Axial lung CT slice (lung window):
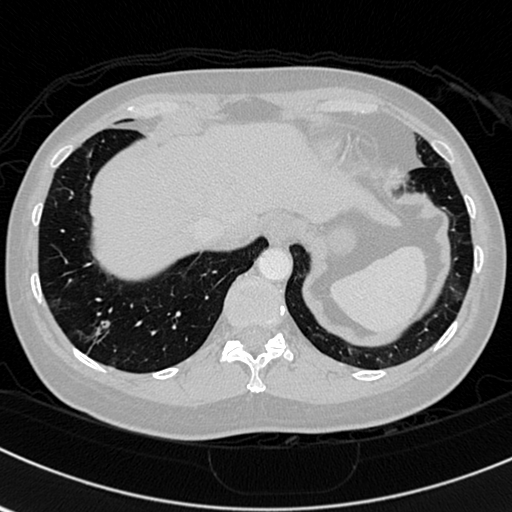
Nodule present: no